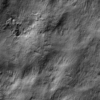
Label: not_dusty